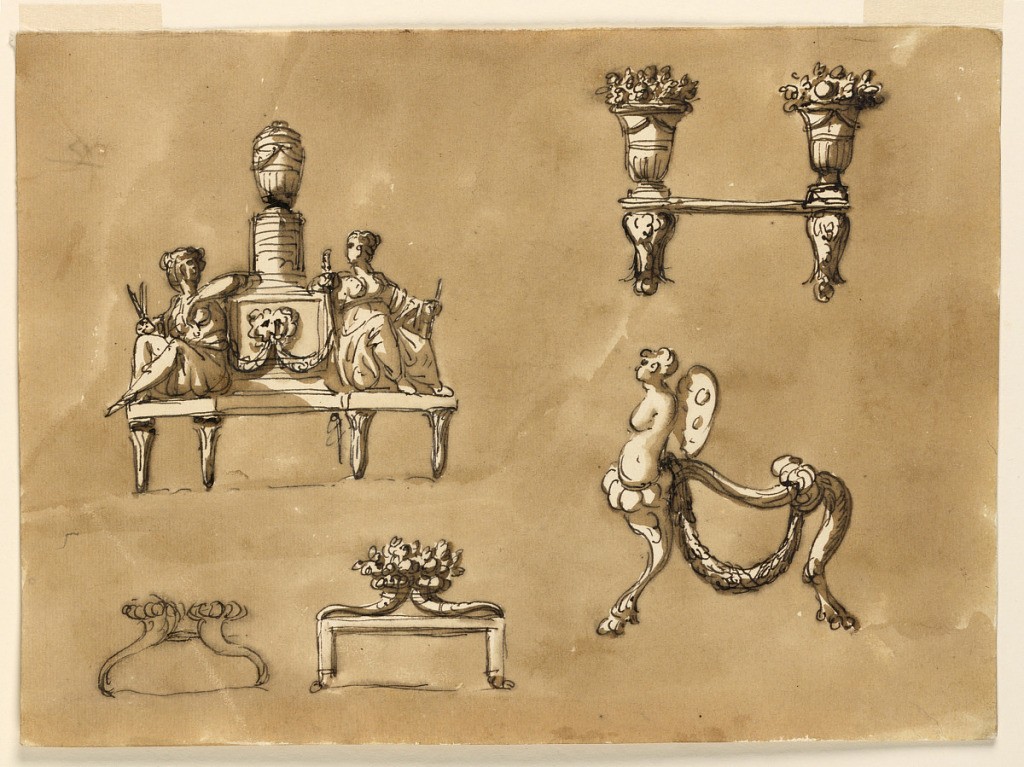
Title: Fireplace fenders
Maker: Giuseppe Barberi, Italian, 1746–1809
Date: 1746–1809
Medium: Pen and brown ink, brush and brown wash on off-white laid paper, lined
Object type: Drawing
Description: Sketches of andirons.